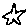
Label: star